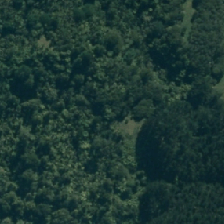
Land cover: indigenous_forest